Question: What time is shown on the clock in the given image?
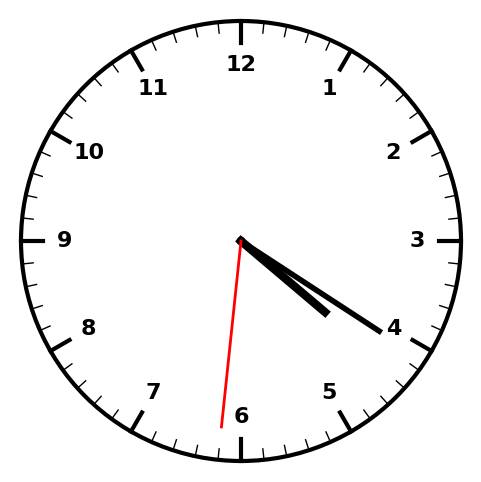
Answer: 04:20:31